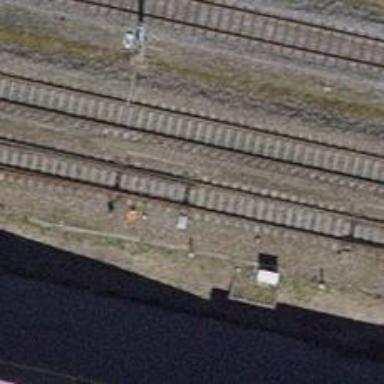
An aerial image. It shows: Railway switch.